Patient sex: M
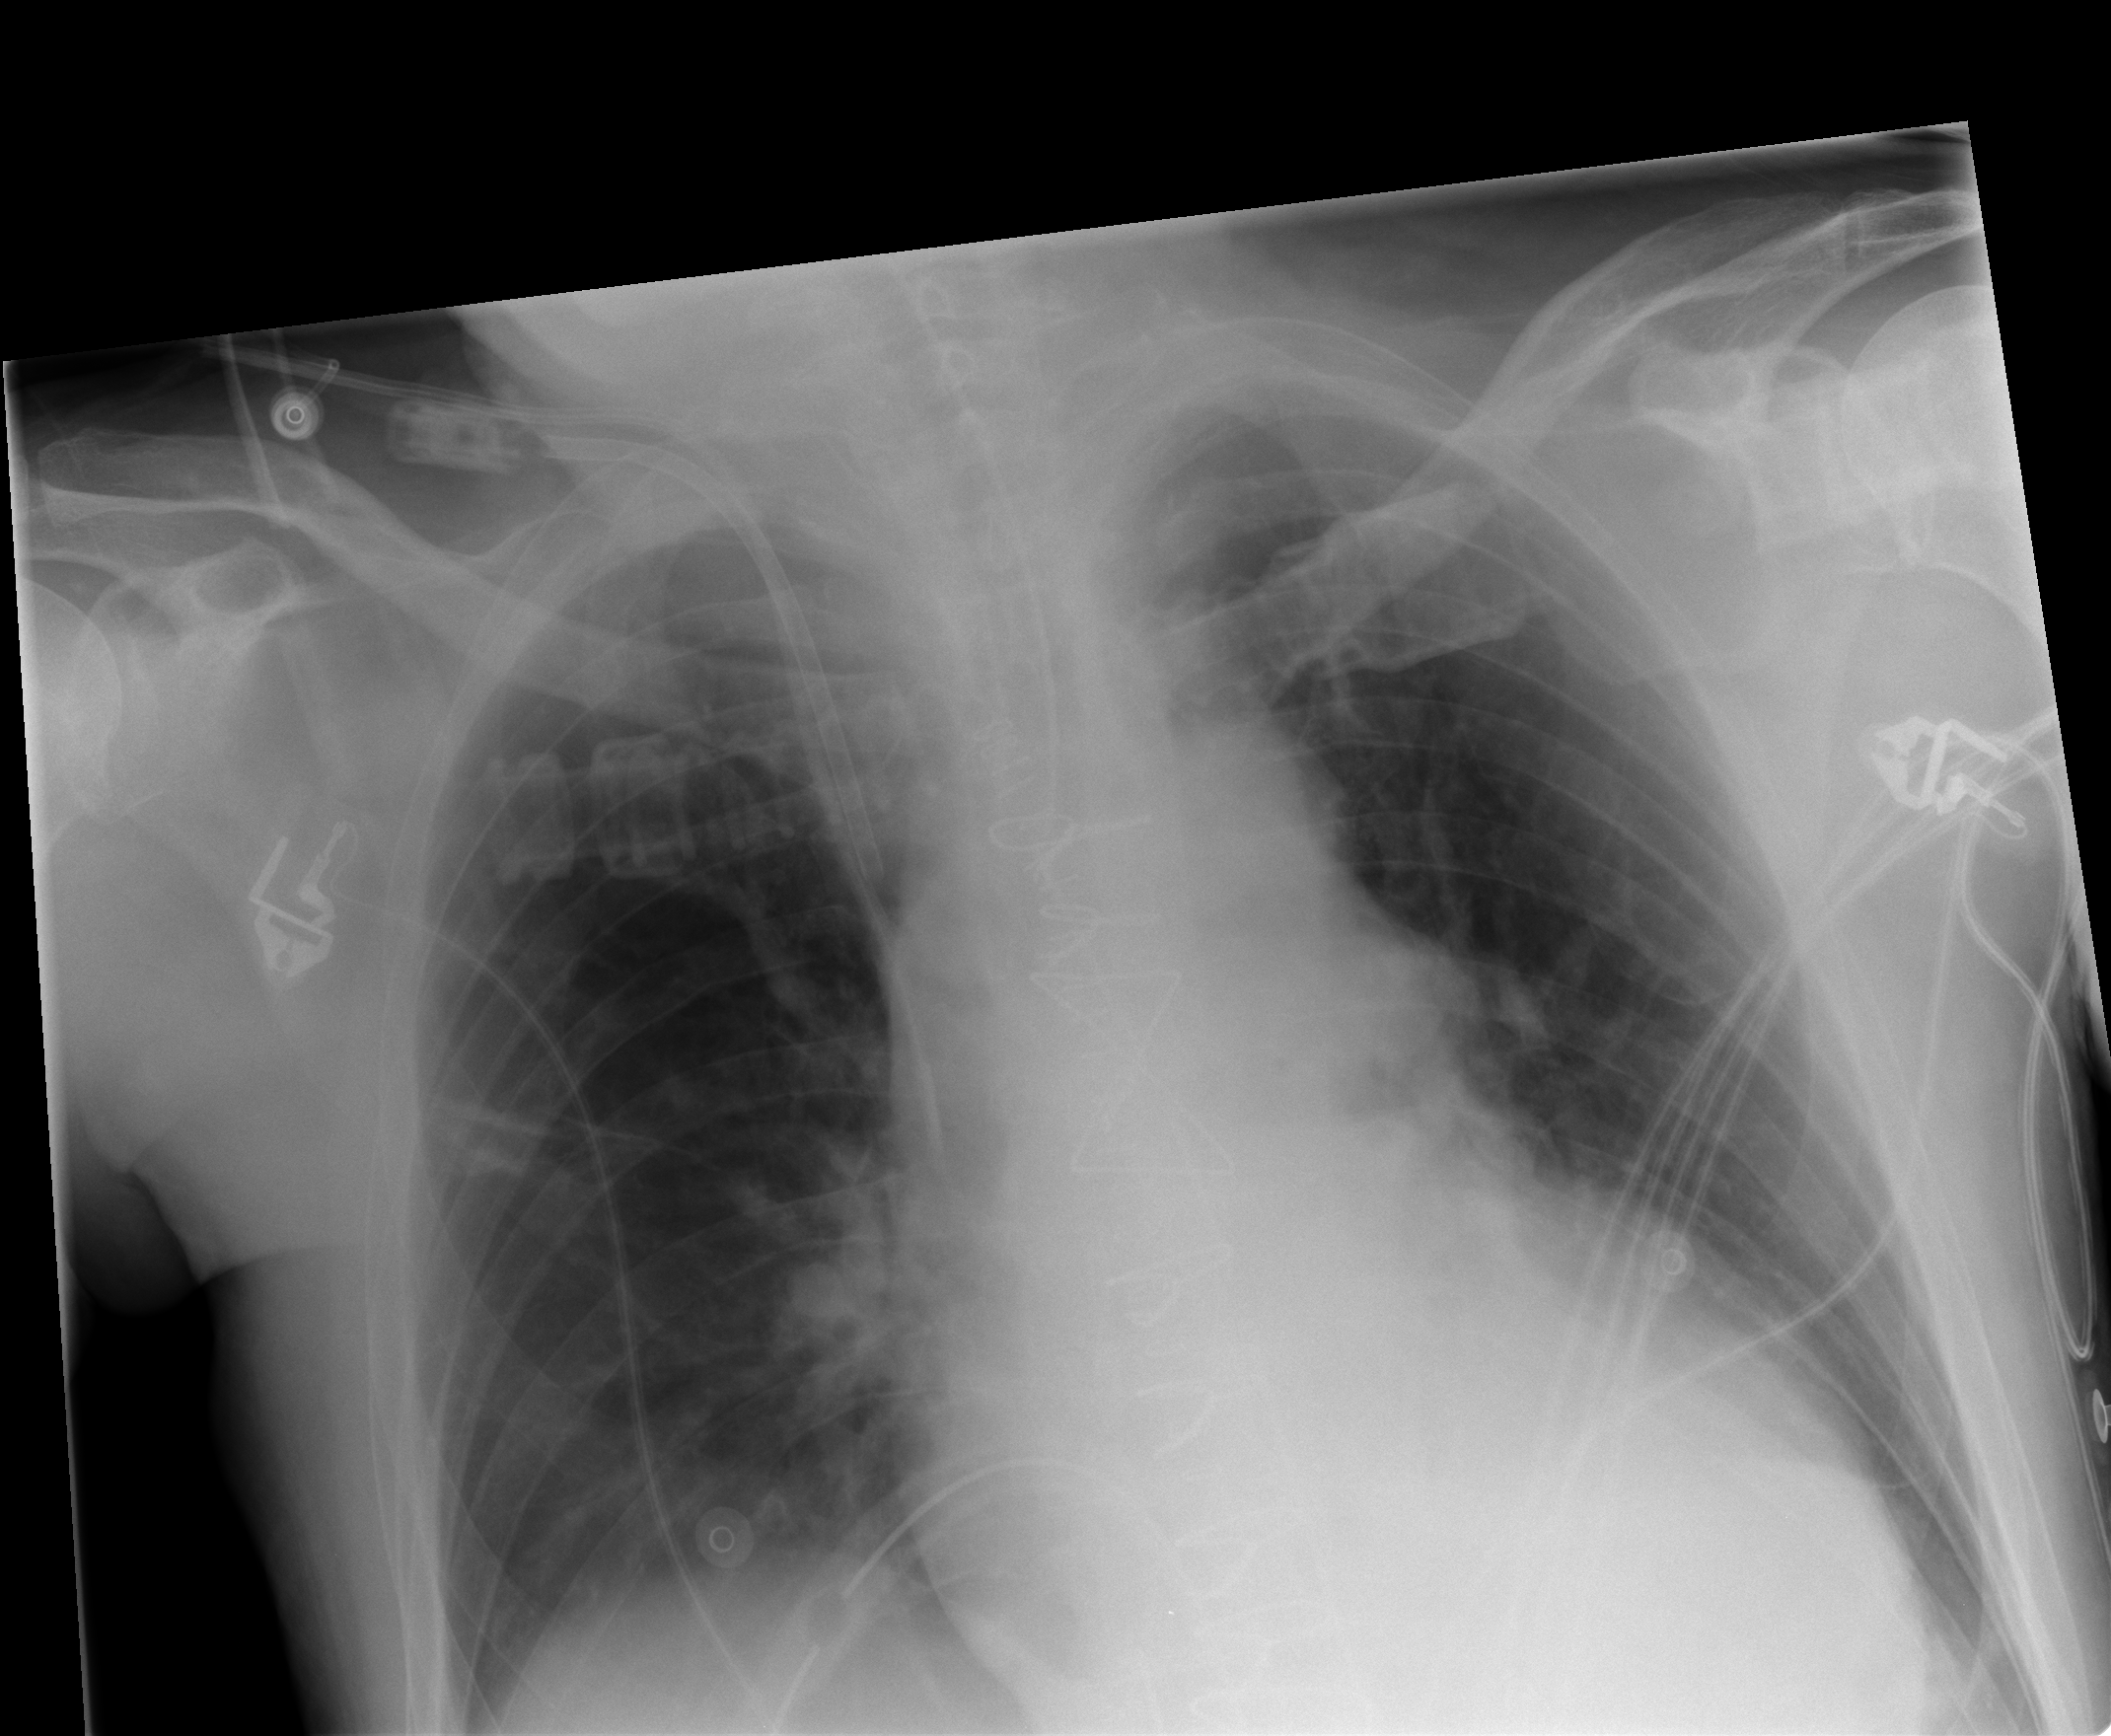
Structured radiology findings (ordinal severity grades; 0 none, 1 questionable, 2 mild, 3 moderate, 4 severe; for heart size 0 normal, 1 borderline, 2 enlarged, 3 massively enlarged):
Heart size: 2
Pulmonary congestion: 0
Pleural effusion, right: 0
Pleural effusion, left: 0
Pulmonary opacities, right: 0
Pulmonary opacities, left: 0
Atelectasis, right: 2
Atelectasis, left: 0